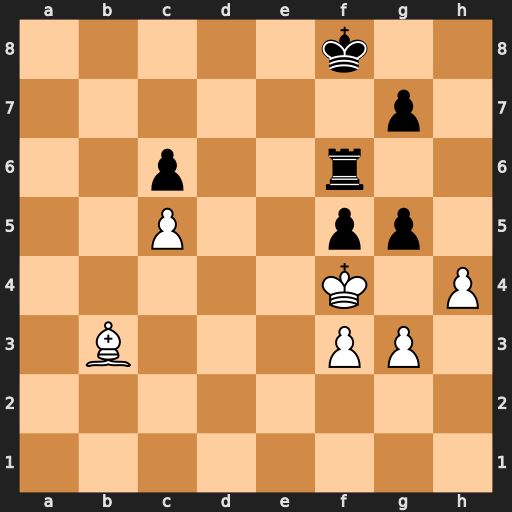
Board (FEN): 5k2/6p1/2p2r2/2P2pp1/5K1P/1B3PP1/8/8
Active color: w
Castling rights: -
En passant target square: -
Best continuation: hxg5 Rd6 cxd6